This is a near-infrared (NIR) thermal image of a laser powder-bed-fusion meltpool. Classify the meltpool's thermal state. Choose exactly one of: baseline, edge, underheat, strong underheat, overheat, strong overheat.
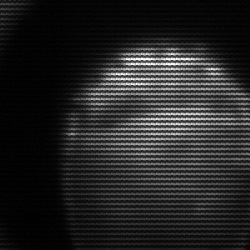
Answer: edge